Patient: sex F, age 67
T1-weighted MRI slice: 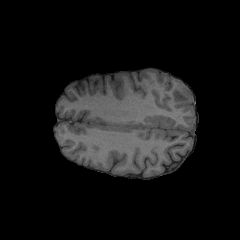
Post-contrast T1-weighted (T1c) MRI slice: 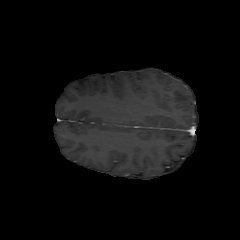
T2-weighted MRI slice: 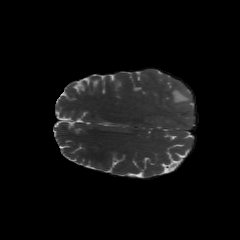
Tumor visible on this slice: yes
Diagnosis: Glioblastoma, IDH-wildtype
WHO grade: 4